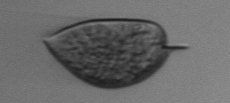
Label: Prorocentrum_micans